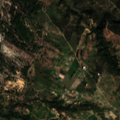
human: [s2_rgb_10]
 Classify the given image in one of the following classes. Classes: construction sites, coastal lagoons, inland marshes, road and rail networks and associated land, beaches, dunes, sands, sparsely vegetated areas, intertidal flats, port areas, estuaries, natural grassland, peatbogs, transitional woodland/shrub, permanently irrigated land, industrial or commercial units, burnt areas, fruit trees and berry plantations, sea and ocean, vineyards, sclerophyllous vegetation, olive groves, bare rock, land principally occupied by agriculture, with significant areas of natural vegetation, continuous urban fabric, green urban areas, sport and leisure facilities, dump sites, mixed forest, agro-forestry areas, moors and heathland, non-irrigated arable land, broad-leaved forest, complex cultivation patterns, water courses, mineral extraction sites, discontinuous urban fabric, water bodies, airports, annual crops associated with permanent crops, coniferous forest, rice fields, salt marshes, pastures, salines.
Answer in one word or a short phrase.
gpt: complex cultivation patterns, land principally occupied by agriculture, with significant areas of natural vegetation, agro-forestry areas, broad-leaved forest, coniferous forest, mixed forest, transitional woodland/shrub